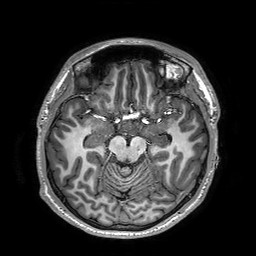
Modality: T1w
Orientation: coronal
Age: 21
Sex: male
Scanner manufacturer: philips
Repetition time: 0.006448 s
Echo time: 0.00294 s